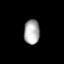
Tissue: prostate
Cell type: Epithelial cells
Senescence score: 0.3501
Nuclear area (px): 377
Mean DAPI intensity: 174.347